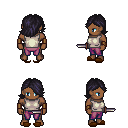
a pixel art fantasy rpg character, male body template, human, dark skin, white sleeveless shirt, magenta pants, raven swoop hairstyle, leather bracers, brown slippers, dagger, four views (front, back, left, right), 2x2 character sprite sheet, small pixel art, hard edges, no anti-aliasing